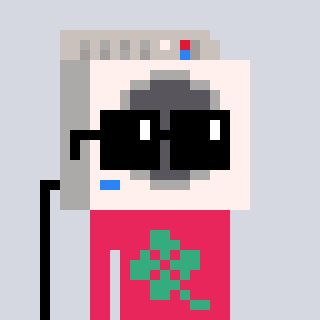
a pixel art character with square black sunglasses, a washing machine-shaped head and a redpinkish-colored body on a cool background